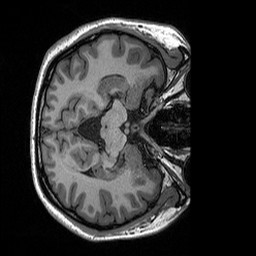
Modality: T1w
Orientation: axial
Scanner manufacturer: siemens
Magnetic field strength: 3 T
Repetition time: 2.3 s
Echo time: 0.00298 s